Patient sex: M
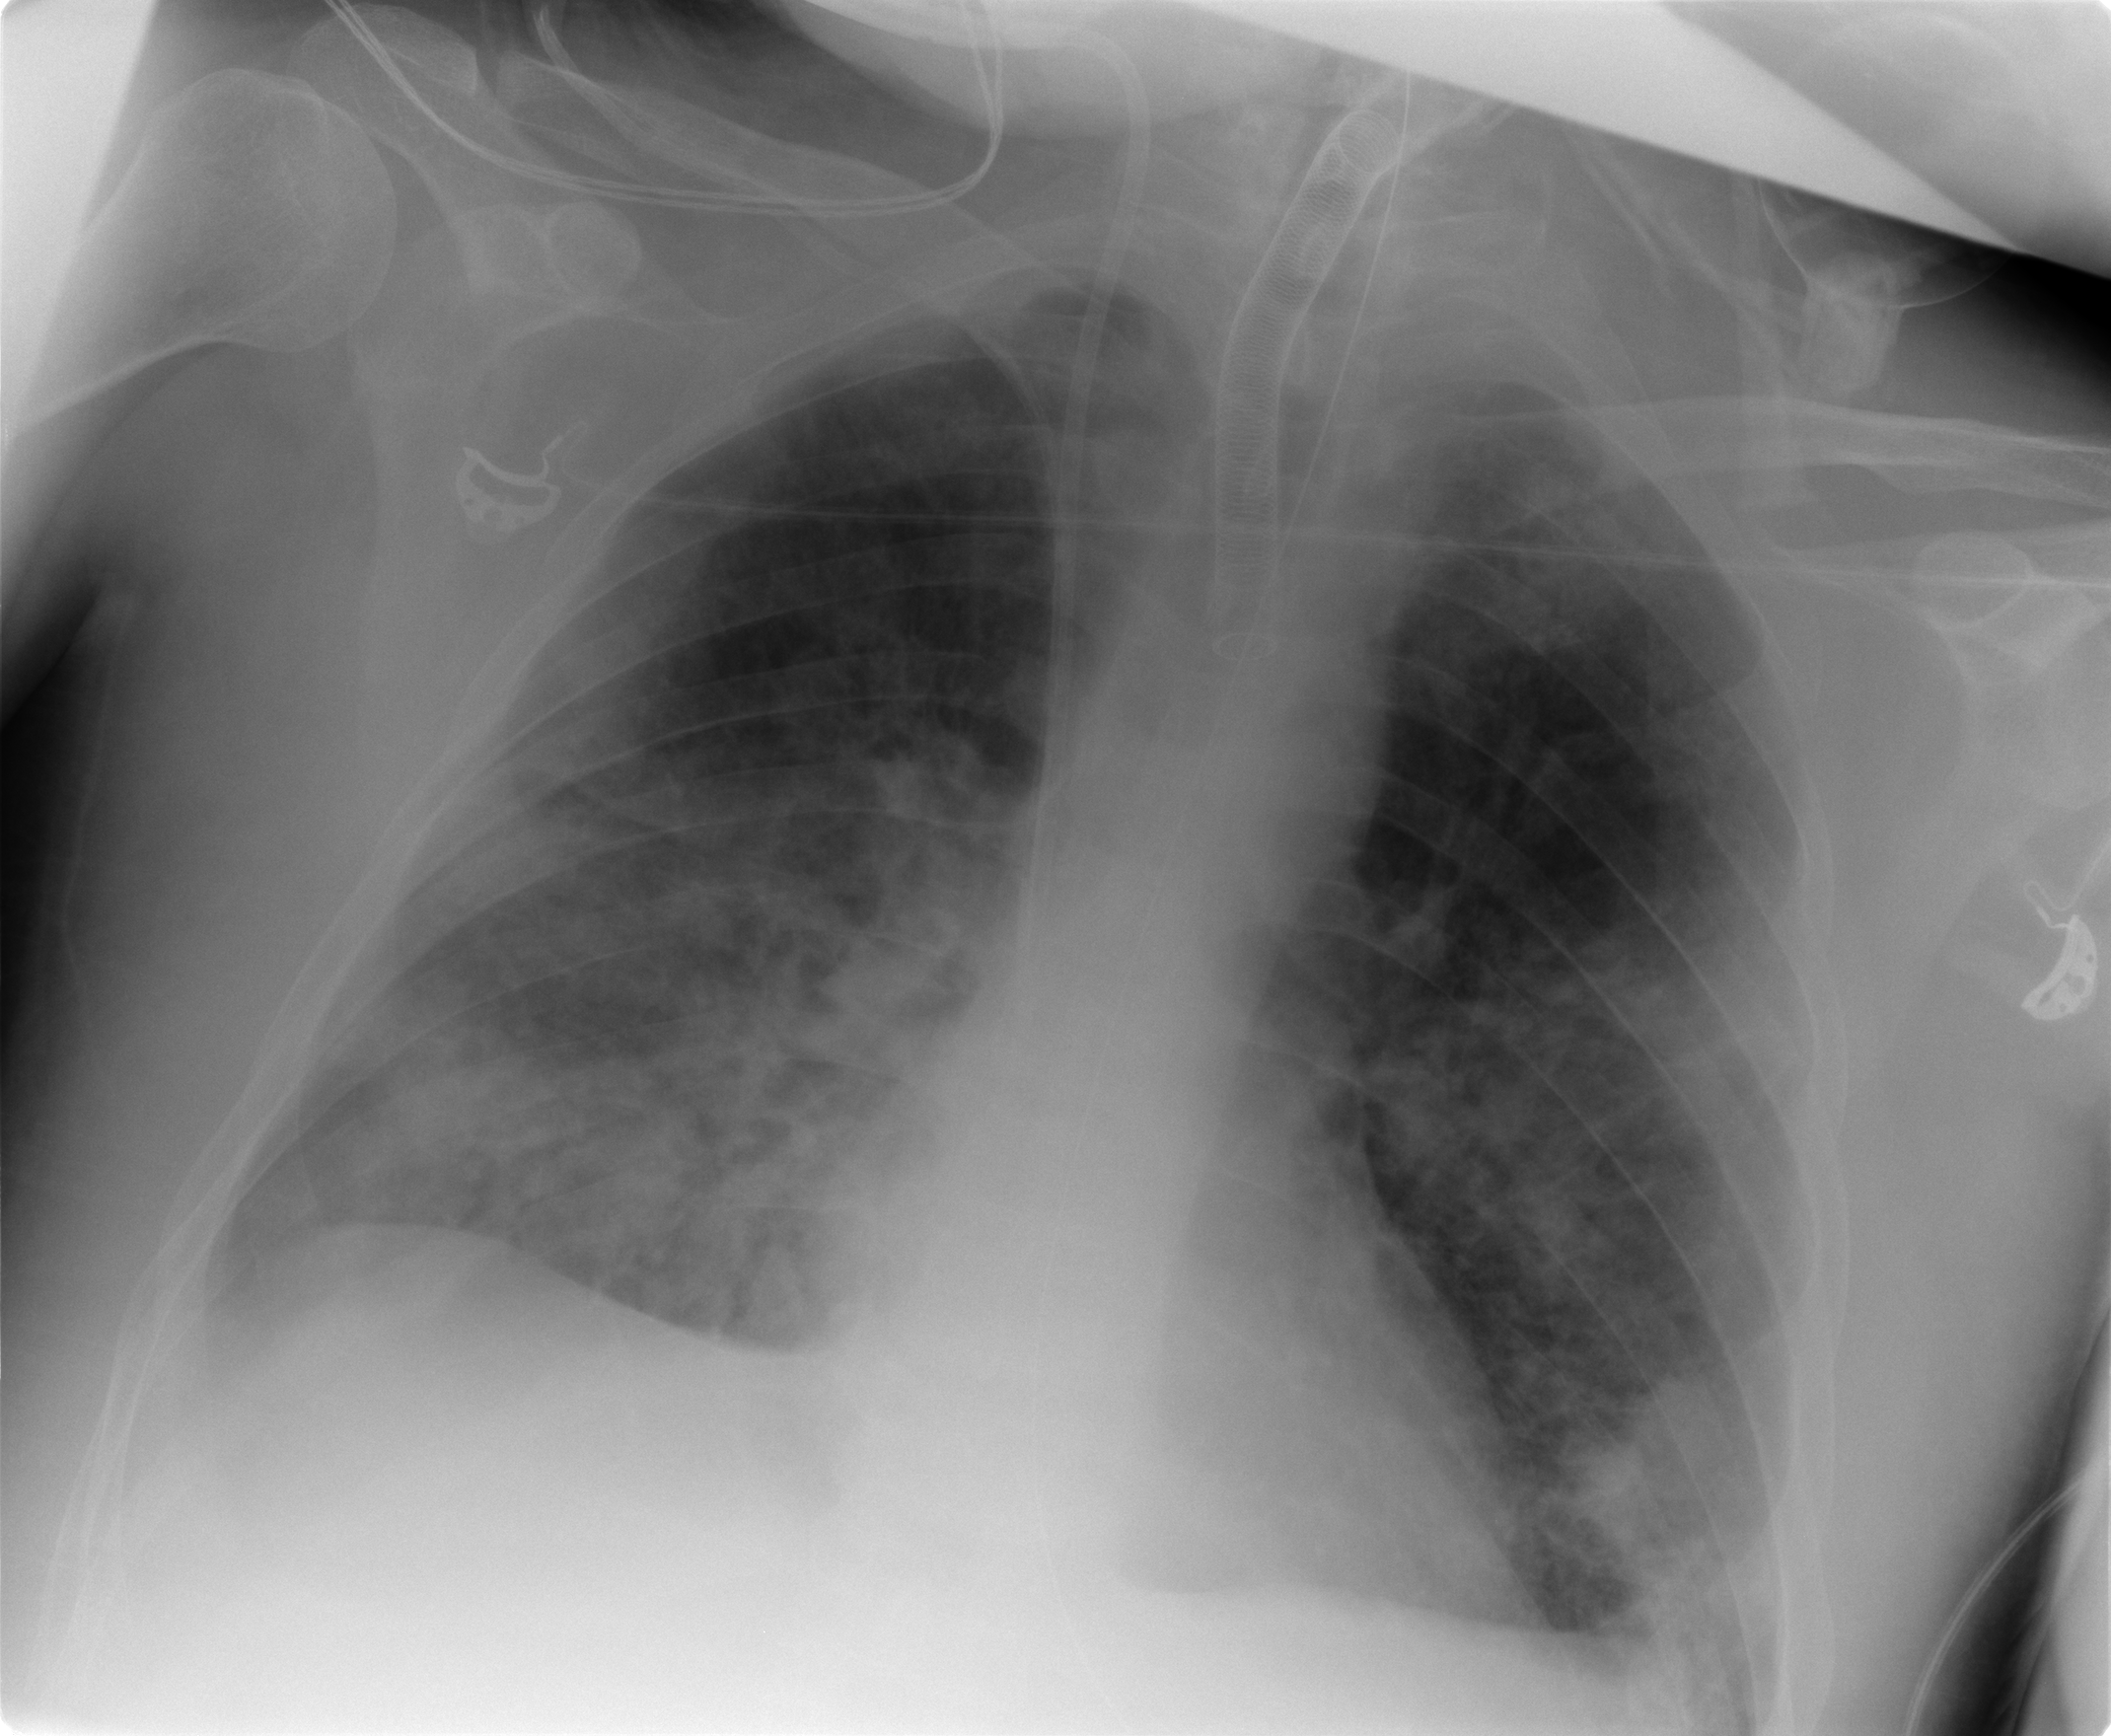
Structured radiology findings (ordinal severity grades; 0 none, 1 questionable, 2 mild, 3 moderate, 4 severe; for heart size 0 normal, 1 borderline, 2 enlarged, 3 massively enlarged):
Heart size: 0
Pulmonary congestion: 2
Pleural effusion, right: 1
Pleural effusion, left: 0
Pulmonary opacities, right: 3
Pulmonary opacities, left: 2
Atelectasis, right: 2
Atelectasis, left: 2